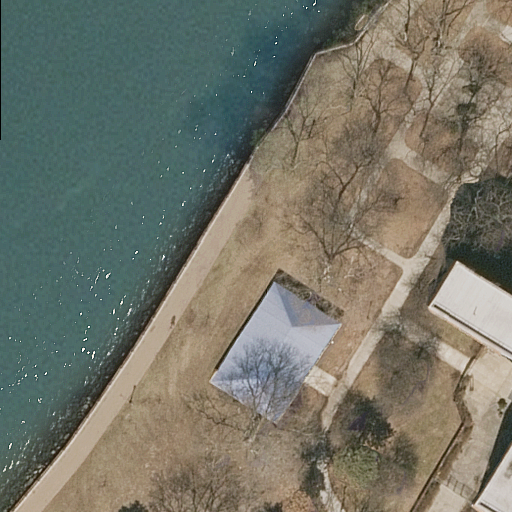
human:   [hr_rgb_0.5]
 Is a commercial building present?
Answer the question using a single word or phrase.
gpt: no

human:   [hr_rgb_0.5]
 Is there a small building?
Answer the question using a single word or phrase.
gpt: no

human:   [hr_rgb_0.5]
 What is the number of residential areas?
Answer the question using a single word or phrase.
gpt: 1

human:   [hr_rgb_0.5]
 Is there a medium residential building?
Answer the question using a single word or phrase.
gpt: yes

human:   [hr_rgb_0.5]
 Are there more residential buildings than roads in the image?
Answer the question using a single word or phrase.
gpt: no

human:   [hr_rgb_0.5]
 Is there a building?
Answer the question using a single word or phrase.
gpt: yes

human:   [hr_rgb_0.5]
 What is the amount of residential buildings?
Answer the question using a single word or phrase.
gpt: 1

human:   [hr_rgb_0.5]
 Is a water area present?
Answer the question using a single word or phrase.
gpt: yes

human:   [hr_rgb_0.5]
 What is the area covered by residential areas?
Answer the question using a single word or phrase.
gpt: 1693m2

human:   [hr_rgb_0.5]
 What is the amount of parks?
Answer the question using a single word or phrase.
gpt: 1

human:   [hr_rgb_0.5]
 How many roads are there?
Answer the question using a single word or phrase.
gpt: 1

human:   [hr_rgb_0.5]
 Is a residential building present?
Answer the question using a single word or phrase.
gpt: yes

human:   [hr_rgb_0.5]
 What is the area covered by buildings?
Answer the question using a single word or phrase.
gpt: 1620m2

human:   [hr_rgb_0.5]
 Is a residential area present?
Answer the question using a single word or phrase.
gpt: yes

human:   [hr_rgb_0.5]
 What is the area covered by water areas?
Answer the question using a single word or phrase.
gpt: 4011m2

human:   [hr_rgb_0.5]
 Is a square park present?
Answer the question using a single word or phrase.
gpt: no

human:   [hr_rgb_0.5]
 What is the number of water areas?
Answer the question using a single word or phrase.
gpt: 1

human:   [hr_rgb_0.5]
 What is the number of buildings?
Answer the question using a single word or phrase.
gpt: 2

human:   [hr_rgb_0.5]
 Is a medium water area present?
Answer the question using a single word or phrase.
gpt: no

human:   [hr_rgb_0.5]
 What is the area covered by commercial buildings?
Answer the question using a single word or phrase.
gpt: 0m2

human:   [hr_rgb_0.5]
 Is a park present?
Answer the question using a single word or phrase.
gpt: yes

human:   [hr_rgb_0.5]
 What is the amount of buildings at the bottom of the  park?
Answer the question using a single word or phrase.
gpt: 2

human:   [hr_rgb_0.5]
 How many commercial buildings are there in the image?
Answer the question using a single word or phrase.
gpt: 0

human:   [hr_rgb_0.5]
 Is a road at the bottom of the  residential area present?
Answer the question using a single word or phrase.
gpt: yes

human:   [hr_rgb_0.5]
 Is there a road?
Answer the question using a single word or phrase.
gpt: yes

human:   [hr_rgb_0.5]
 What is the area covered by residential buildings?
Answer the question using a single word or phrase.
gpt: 363m2

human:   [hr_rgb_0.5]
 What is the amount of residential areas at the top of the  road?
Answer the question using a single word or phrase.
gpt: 1

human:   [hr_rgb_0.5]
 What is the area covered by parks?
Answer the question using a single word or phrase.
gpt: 1268m2

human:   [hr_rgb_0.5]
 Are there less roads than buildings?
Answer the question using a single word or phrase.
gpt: yes

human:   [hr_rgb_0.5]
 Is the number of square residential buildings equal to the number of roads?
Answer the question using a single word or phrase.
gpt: no

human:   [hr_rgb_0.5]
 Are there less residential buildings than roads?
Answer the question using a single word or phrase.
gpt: no

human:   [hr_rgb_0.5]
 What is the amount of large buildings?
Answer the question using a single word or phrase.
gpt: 1

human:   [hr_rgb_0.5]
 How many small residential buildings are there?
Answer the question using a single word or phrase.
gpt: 0

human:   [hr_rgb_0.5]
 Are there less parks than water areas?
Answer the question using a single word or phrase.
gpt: no

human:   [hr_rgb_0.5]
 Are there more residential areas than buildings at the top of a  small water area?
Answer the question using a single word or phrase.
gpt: yes

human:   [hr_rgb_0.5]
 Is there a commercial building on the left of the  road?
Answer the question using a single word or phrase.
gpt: no

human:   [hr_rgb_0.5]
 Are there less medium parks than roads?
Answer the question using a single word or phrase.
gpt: yes

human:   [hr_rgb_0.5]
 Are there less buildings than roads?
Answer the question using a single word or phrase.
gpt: no

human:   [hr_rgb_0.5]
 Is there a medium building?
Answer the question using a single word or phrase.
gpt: yes

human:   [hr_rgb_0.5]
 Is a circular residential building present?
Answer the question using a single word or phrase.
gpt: no

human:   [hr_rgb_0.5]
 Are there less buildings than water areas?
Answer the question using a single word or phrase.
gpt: no

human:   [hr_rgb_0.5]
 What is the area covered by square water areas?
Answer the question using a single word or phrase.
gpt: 0m2

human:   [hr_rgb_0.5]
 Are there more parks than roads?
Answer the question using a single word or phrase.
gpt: no

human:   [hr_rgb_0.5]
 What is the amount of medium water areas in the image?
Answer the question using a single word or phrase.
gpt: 0

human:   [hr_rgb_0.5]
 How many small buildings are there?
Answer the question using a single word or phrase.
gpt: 0

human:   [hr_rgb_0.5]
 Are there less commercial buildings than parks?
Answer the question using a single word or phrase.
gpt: yes

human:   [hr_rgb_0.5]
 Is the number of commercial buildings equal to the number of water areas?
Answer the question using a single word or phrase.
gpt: no

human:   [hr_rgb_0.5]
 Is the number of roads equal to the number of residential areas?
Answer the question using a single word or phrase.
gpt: yes

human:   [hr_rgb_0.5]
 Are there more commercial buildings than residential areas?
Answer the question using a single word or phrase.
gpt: no

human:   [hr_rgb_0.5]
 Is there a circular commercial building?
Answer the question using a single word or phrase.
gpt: no

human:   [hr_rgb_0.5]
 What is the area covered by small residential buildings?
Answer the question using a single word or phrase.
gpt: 0m2

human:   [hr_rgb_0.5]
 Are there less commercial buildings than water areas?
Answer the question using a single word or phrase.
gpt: yes

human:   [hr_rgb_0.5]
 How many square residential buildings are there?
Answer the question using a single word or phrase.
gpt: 0

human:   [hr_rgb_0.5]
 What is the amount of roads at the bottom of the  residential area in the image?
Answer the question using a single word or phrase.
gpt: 1

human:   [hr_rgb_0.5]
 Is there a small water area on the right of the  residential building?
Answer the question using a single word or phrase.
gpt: no

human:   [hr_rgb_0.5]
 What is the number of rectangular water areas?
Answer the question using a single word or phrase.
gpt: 1

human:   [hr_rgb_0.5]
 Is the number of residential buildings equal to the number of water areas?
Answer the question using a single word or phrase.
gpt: yes

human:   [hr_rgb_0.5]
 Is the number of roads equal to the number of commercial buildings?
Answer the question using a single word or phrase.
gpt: no

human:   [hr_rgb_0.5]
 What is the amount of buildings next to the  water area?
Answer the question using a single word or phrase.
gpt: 2

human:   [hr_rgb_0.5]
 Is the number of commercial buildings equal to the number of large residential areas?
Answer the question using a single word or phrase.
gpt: no

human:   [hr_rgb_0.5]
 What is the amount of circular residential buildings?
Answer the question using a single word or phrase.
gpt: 0

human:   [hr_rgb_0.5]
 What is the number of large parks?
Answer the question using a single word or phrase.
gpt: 1

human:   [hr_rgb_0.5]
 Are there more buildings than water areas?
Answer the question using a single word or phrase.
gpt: yes

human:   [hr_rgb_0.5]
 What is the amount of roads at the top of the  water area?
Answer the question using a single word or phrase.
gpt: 0